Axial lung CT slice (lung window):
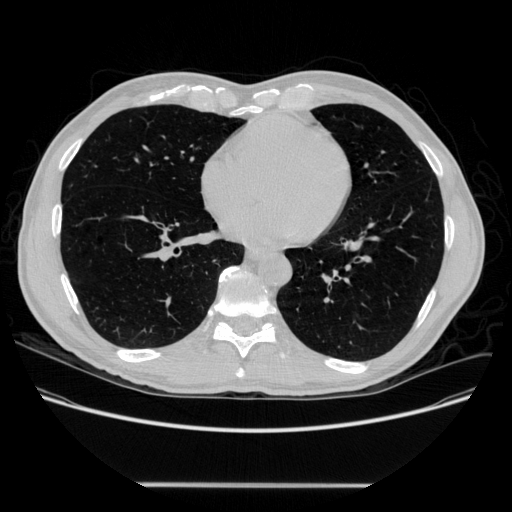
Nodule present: no